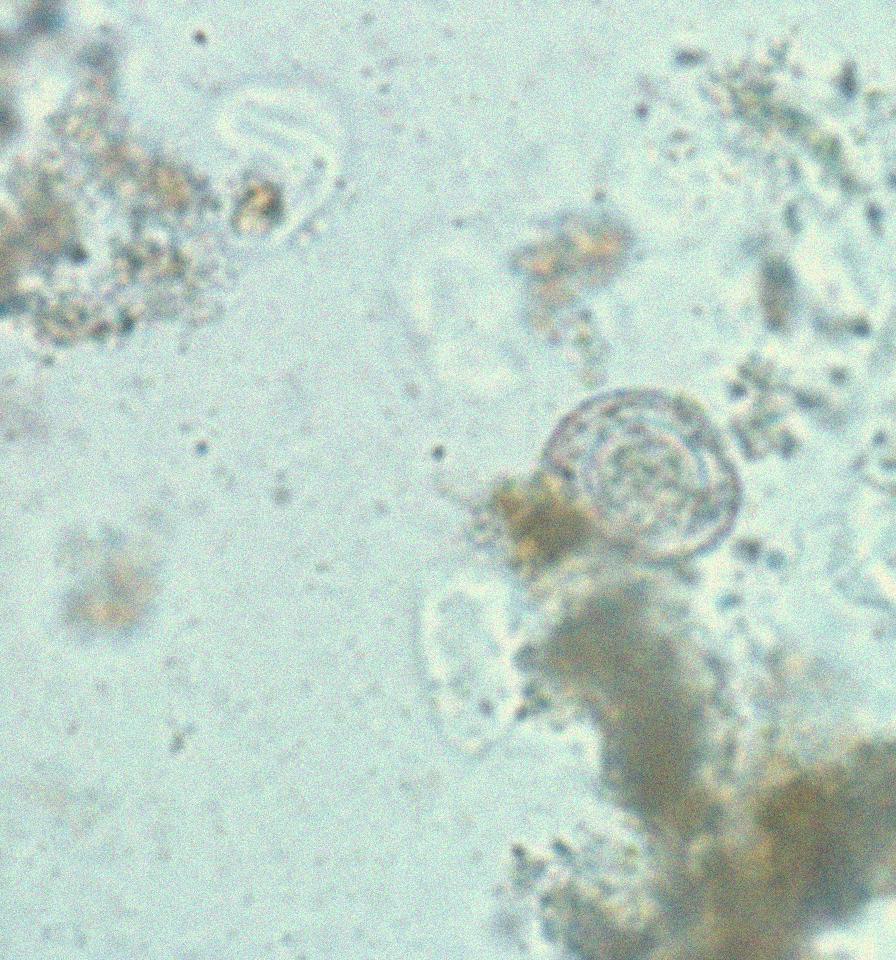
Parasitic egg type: Hymenolepis nana